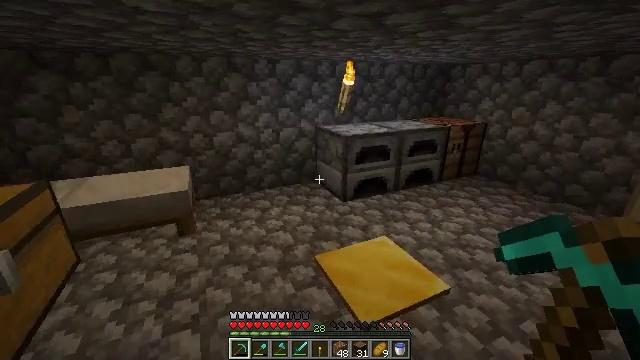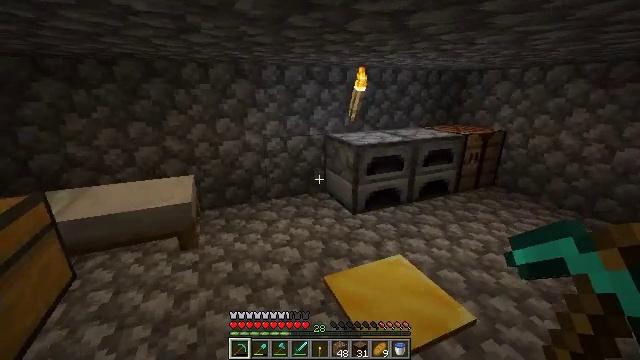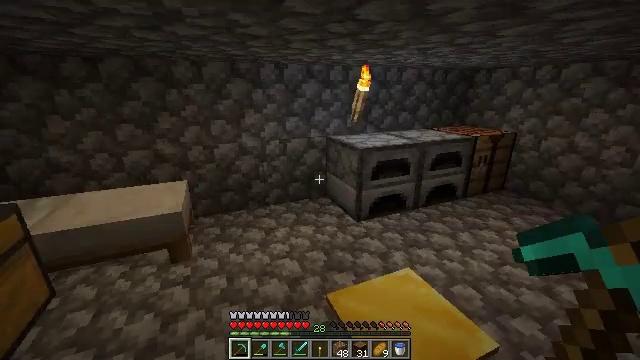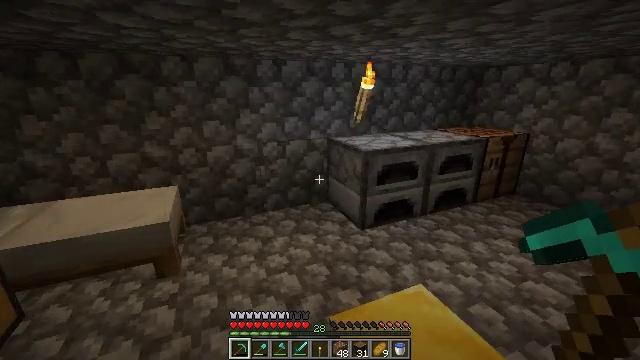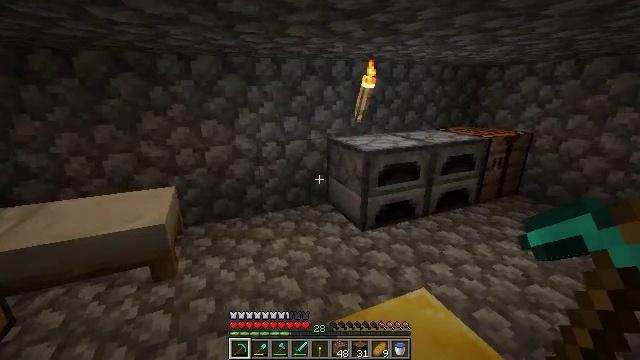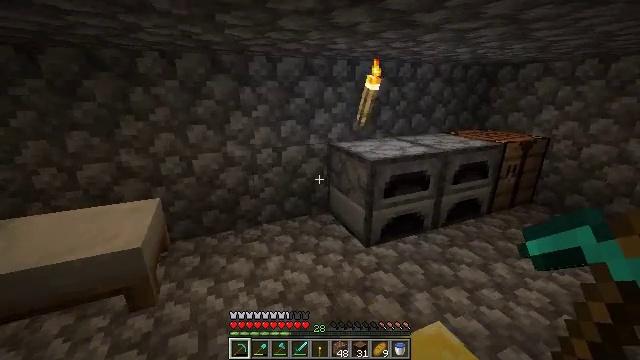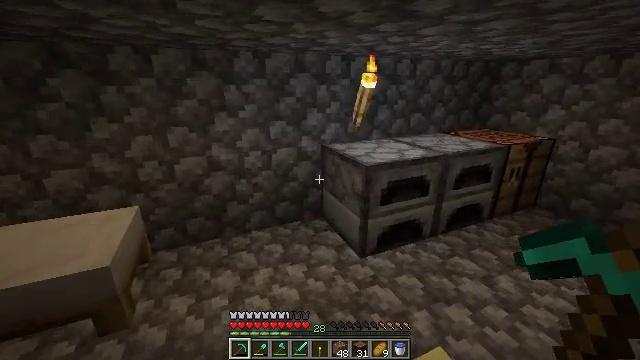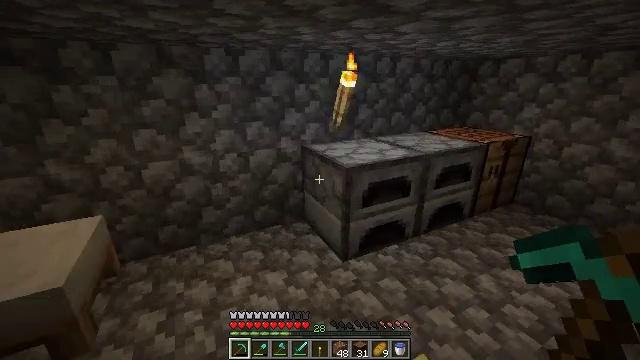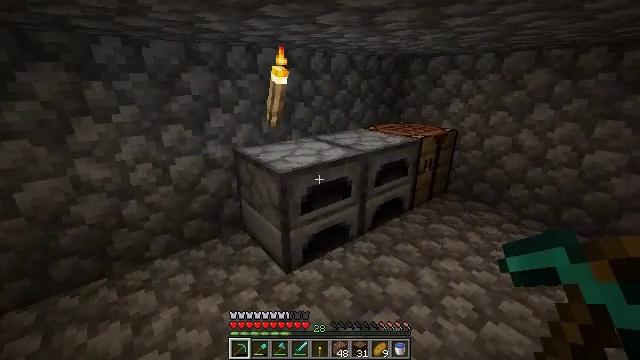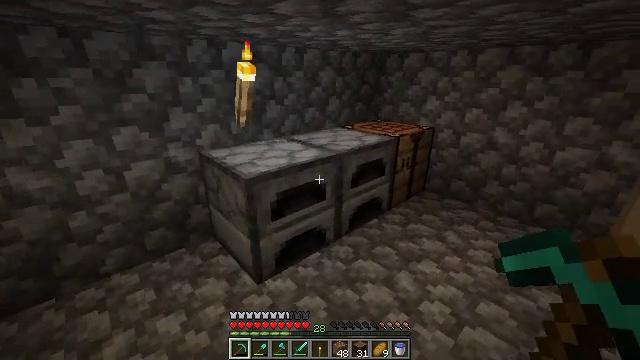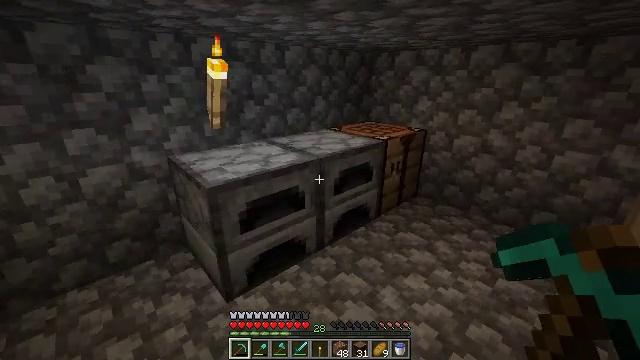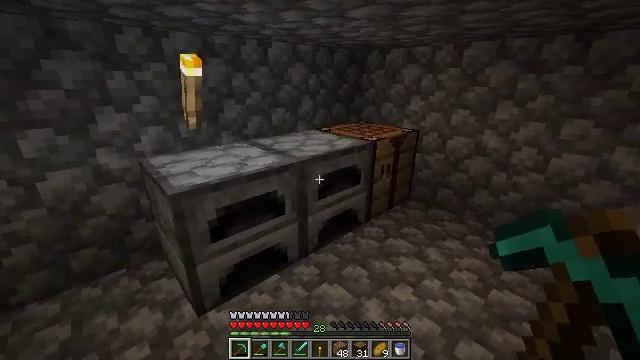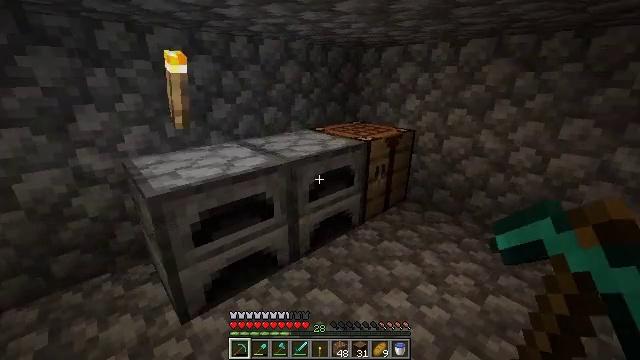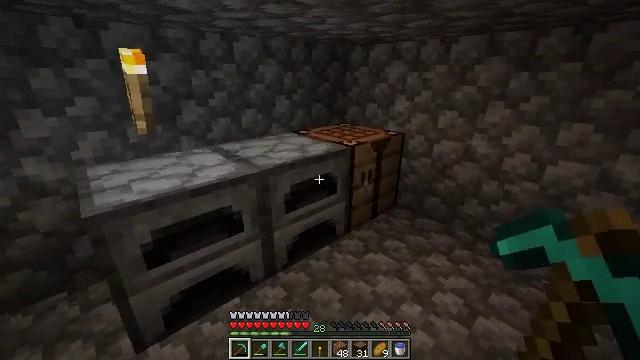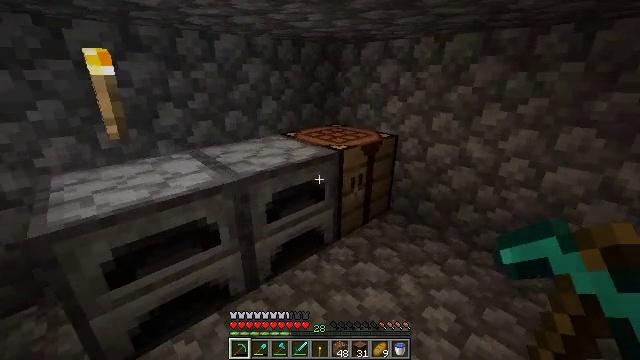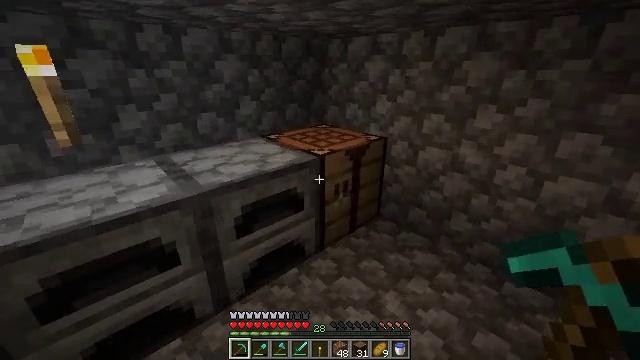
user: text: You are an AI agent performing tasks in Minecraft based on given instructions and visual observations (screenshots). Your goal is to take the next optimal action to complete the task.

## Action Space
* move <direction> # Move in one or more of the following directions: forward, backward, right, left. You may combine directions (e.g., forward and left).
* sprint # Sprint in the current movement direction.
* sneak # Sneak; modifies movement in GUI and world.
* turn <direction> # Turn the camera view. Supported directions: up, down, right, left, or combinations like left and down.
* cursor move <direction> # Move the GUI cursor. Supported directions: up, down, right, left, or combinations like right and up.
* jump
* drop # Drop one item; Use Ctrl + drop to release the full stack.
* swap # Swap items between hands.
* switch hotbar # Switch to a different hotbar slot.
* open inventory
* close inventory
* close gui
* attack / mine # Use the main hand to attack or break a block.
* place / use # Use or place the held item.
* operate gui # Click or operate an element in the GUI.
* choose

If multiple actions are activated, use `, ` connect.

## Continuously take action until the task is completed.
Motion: motion action
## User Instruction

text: Make sure you have the right materials to craft an enchanting table.
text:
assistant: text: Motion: move forward, turn left and up
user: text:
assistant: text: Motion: move forward
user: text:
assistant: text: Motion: move forward
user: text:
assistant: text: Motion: move forward
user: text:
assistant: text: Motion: move forward
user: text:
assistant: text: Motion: move forward and move right
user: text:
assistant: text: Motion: move forward and move right, turn right
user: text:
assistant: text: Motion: move forward and move right, turn right
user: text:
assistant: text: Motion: move forward and move right, turn right
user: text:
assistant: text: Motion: move forward and move right
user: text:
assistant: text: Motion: move forward and move right
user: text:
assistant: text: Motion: move forward and move right
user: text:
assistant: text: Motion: move forward and move right
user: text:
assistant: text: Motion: move forward and move right
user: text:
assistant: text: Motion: move forward and move right
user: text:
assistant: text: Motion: move forward
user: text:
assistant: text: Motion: move forward, turn down
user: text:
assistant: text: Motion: move forward, turn down
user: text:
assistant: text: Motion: move forward
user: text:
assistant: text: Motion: no_op
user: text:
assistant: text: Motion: no_op
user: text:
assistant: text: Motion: use / place
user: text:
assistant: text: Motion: use / place
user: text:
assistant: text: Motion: use / place
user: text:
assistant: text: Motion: use / place
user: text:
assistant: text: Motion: no_op
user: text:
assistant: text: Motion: open gui
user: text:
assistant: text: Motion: no_op
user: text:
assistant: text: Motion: no_op
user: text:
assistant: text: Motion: cursor move right